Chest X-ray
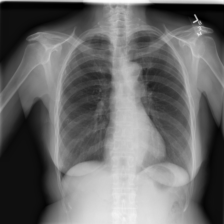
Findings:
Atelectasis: negative
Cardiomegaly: negative
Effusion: negative
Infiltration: negative
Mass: negative
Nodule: negative
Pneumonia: negative
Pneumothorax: negative
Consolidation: negative
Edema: negative
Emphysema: negative
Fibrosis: negative
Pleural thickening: negative
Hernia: negative